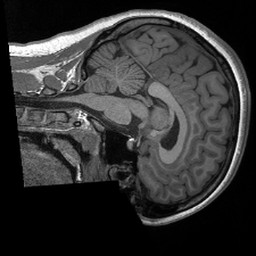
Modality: T1w
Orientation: sagittal
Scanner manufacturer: siemens
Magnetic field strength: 3 T
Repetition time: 2.4 s
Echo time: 0.00213 s